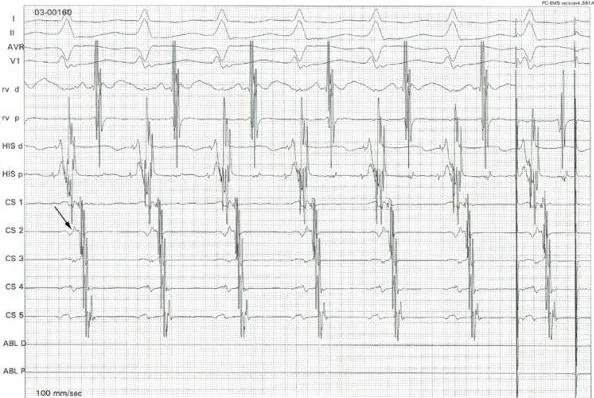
Orthodromic AV re-entrant tachycardia. Orthodromic AV re-entrant tachycardia induction with programmed atrial stimulation. Notice VA fusion on CS2 (lateral portion of the mitral ring; see arrow).
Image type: electrography (ekg)